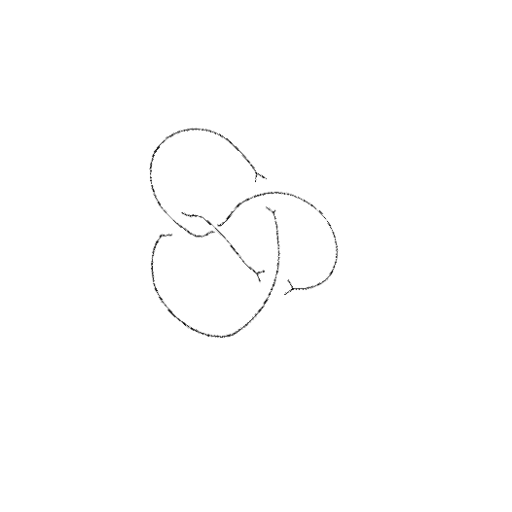
Crossing number: 4